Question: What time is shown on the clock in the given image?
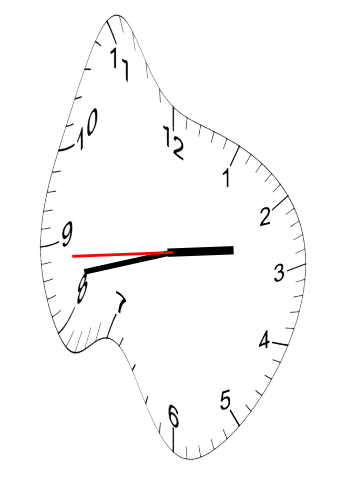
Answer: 02:42:44